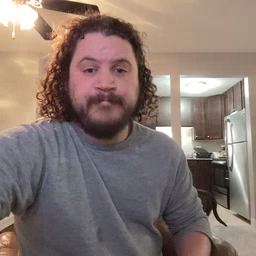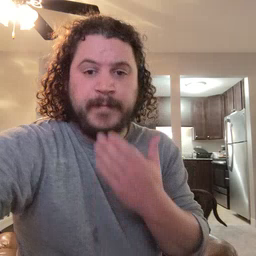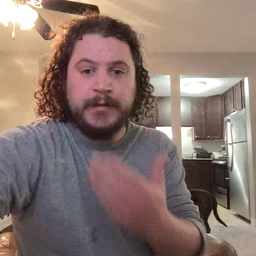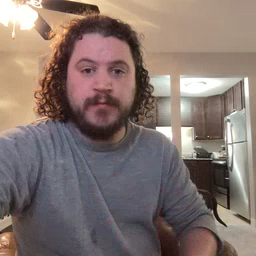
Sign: thankyou